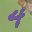
Label: 4